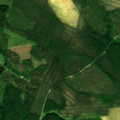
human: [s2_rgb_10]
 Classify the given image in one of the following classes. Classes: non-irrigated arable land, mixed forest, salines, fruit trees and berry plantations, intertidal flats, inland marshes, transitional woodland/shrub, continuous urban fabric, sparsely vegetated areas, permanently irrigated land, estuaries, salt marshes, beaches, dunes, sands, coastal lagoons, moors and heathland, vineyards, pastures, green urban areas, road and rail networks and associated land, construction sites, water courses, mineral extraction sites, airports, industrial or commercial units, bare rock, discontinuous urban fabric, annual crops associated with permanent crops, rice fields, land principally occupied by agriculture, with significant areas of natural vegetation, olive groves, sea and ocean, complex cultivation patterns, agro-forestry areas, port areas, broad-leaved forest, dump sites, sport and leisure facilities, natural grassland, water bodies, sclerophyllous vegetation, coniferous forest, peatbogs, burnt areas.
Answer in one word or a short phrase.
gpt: coniferous forest, mixed forest, transitional woodland/shrub, peatbogs